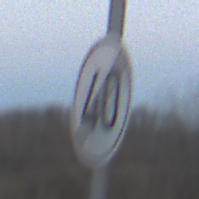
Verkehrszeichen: EndeGeschwindigkeit40
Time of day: MorningAfternoon
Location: Outdoor (Suburban)
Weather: Overcast
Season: NotSpecified
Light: Natural